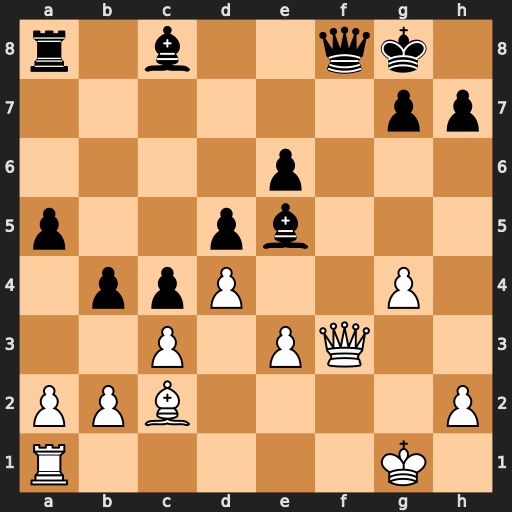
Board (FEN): r1b2qk1/6pp/4p3/p2pb3/1ppP2P1/2P1PQ2/PPB4P/R5K1
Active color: w
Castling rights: -
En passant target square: -
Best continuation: Bxh7+ Kxh7 Qxf8